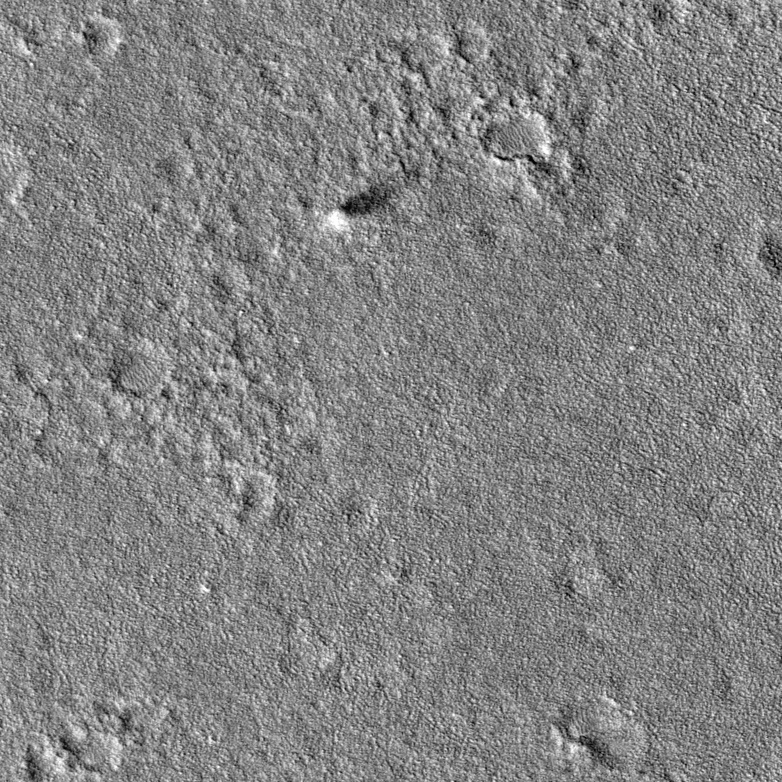
Label: dustdevil